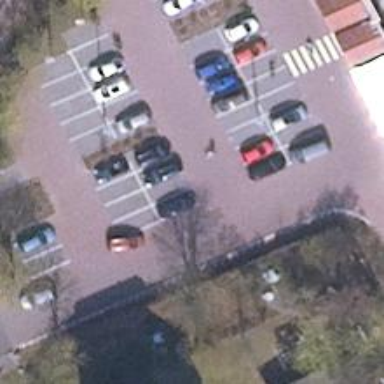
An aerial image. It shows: Road serving as parking aisle.